Interaction volume radius: 10 \u00c5
Interaction volume height: 20 \u00c5
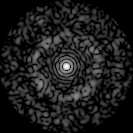
Disorder parameter: 0.8377